Question: I have created a graph with data from an Excel file. I need to keep all the xticks but the xticklabels to appear just on every 6 ticks. I have tried doing this:
'''
tickStep=6;
Sheet=2;
filename='MyData.xlsx';
[~,xAxis]=xlsread(filename,Sheet,'A2:A60');
yAxis=xlsread(filename,Sheet,'B2:B60');
plot(1:numel(xAxis),yAxis)
set(gca,'xtick',1:numel(xAxis))
set(gca,'xticklabel',xAxis(1:tickStep:numel(xAxis)))
'''
Unfortunately it does not work as all the xticks are plotted, but the xticklabels appear upon each xtick instead of every 6th like I was trying to achieve. I have spent quite a long time thinking about the solution:-(. I need help. Thanks.
edit: I've included an image to help answer questions below:

In relation to this post, would it also be possible that the xticks appear every 4 xticks instead of keeping all of them, at the same time that the xticklabels are plotted every 6 xticks?, not sure about this.
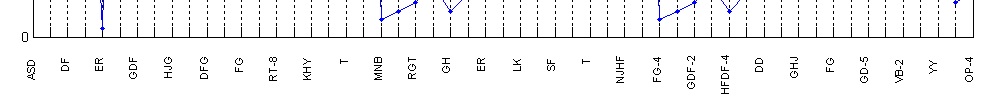
Answer: You still need to enter an empty string (or empty cell) for the ticks that will have no label. You can do this by replacing the last line with these three lines:
'''
xTickLabels = cell(1,numel(xAxis)); % Empty cell array the same length as xAxis
xTickLabels(1:tickStep:numel(xAxis)) = xAxis(1:tickStep:numel(xAxis));
% Fills in only the values you want
set(gca,'XTickLabel',xTickLabels); % Update the tick labels
'''
---
The reason your labels appear to be offset from the ticks is because the bottom of the letters appears to be getting lined up with the tick mark. I'm guessing you want the text justified such that the center of each letter lines up with the tick mark. There's no way to do this with the standard MATLAB axes, but there are some submissions on <URL>:
- <URL>
Once you convert the labels to text objects, you can then adjust the rotation or vertical justification by modifying the <URL> properties, respectively.